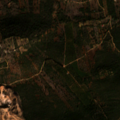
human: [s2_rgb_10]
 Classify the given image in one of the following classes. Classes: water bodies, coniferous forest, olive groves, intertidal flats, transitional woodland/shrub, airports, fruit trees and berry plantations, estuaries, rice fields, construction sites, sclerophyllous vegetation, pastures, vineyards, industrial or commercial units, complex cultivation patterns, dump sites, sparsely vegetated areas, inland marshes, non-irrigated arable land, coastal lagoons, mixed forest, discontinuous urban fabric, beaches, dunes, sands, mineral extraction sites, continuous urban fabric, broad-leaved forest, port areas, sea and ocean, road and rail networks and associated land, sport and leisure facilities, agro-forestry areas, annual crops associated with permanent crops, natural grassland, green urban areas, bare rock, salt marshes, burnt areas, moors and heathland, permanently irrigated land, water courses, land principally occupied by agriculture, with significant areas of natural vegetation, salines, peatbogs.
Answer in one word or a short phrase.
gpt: mineral extraction sites, fruit trees and berry plantations, olive groves, complex cultivation patterns, land principally occupied by agriculture, with significant areas of natural vegetation, sclerophyllous vegetation